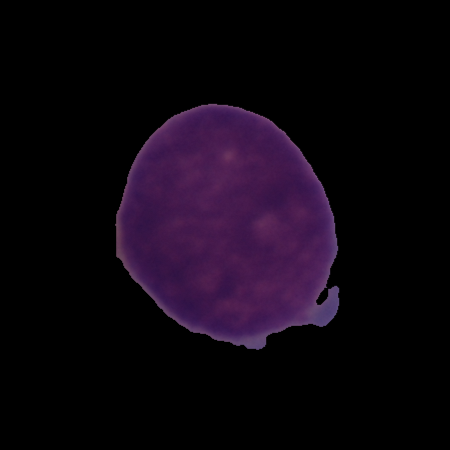
Label: cancer